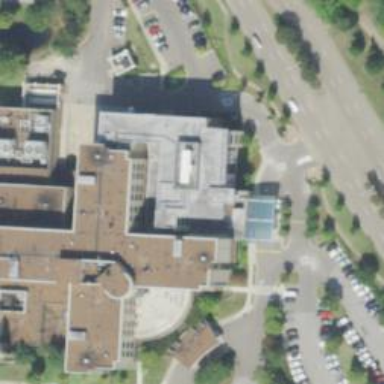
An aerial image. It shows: Hospital providing healthcare services.